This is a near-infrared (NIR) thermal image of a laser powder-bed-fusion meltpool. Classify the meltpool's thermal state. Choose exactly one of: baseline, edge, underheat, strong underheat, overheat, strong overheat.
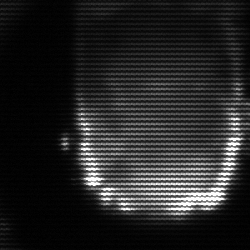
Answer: baseline